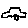
Label: car